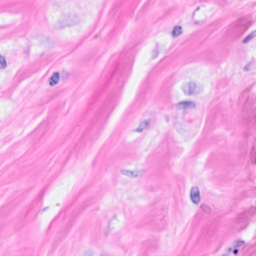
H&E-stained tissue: Breast